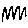
Label: zigzag